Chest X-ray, PA view. Patient: 62 years old, sex M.
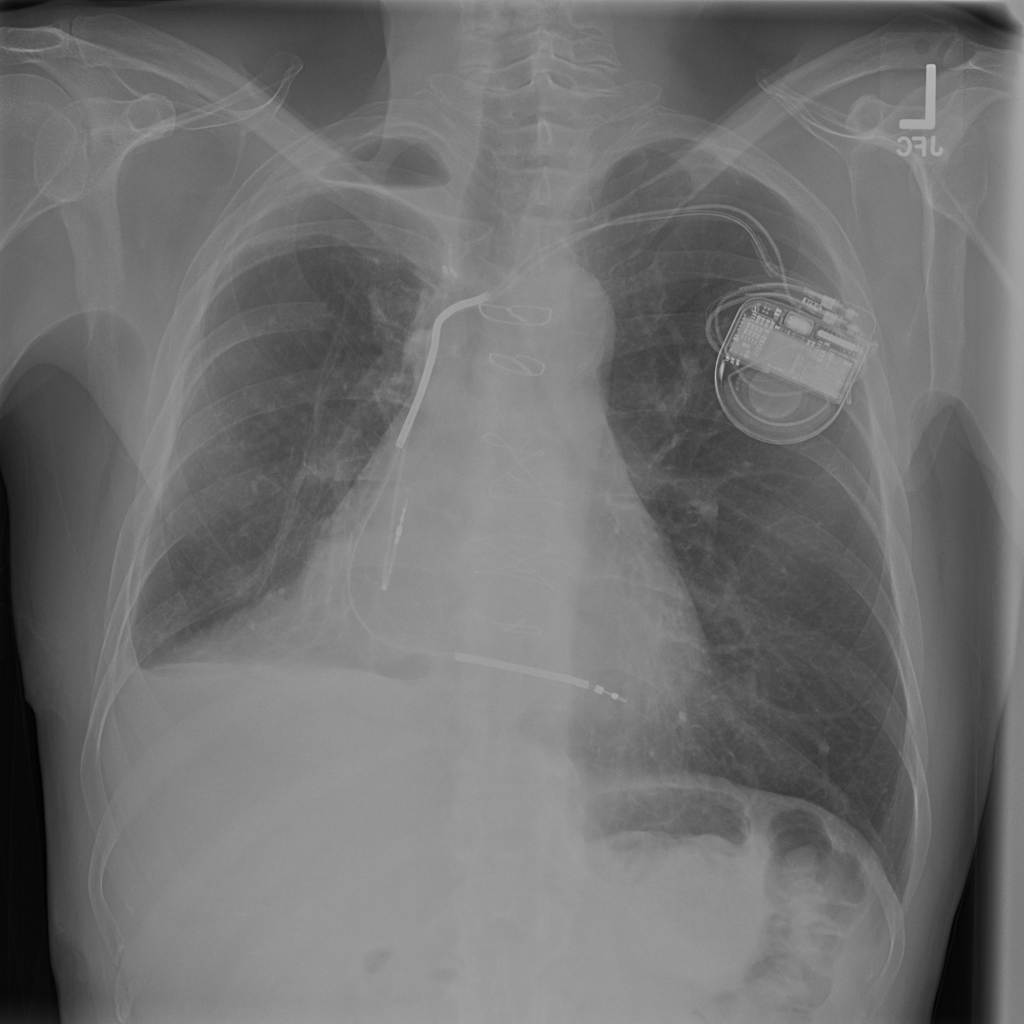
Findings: No Finding